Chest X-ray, AP view. Patient: 46 years old, sex M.
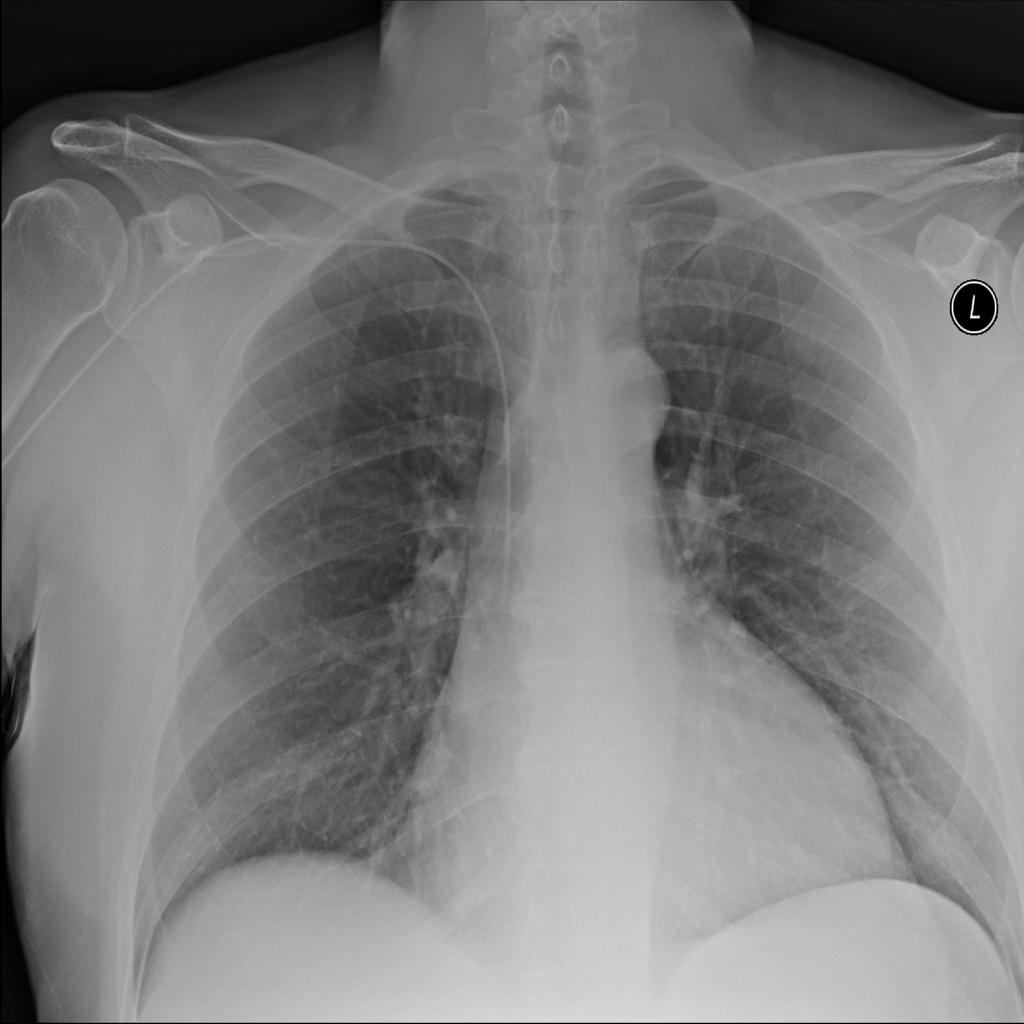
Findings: No Finding